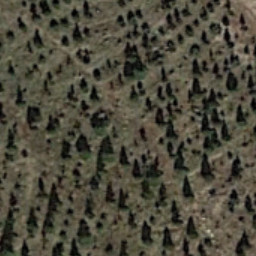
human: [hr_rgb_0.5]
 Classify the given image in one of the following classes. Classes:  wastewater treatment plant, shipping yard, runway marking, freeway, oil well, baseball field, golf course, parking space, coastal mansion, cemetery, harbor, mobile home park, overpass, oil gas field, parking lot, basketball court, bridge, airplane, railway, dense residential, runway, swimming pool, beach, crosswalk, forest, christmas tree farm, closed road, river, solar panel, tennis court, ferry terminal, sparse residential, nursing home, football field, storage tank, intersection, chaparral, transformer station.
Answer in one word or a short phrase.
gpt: christmas tree farm